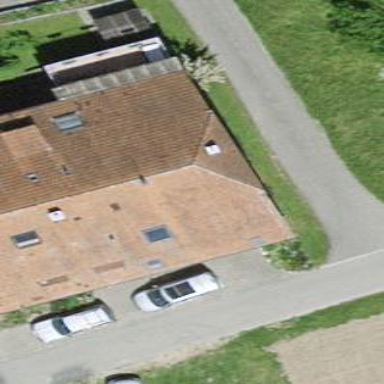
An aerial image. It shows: Residential building.